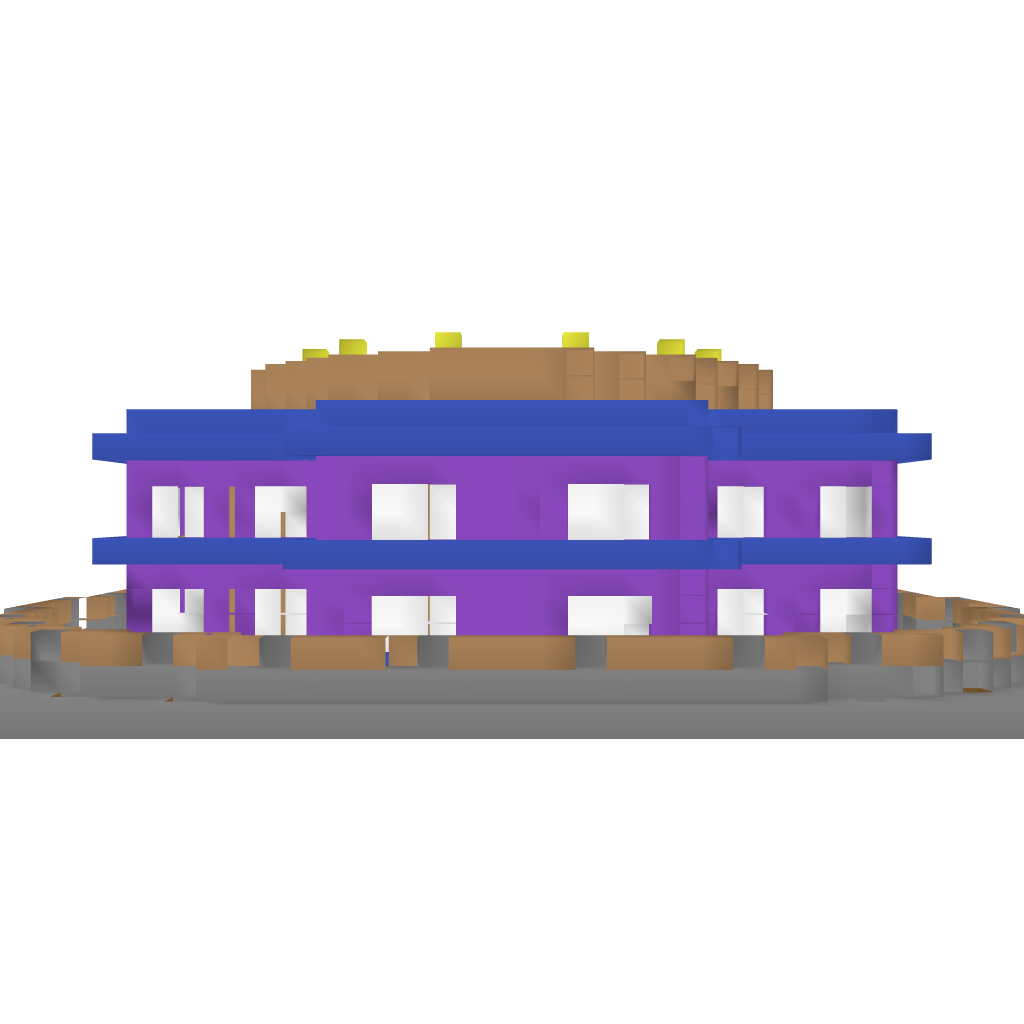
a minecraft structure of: Lapis Fortress good quality